Interaction volume radius: 5 \u00c5
Interaction volume height: 35 \u00c5
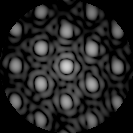
Disorder parameter: 0.2036